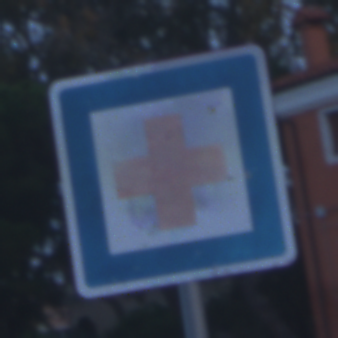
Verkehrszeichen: ErsteHilfe
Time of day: Dawn
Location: Outdoor (Urban)
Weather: PartlyCloudy
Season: NotSpecified
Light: Natural